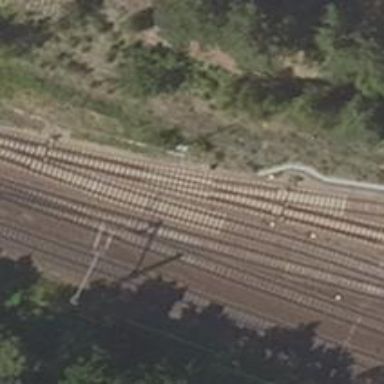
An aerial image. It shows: Railway yard.